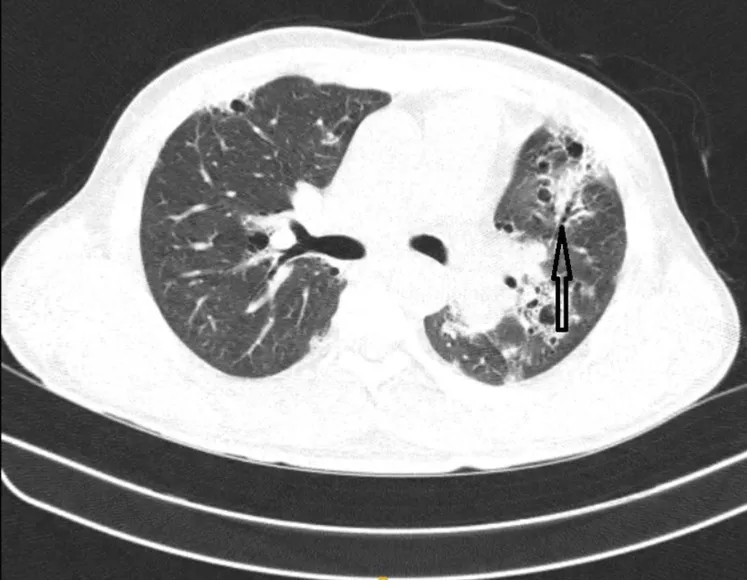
HRCT Showing Patchy Consolidation With Pleural Thickening (Black Arrow). HRCT: High-resolution computed tomography.
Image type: radiology (ct)